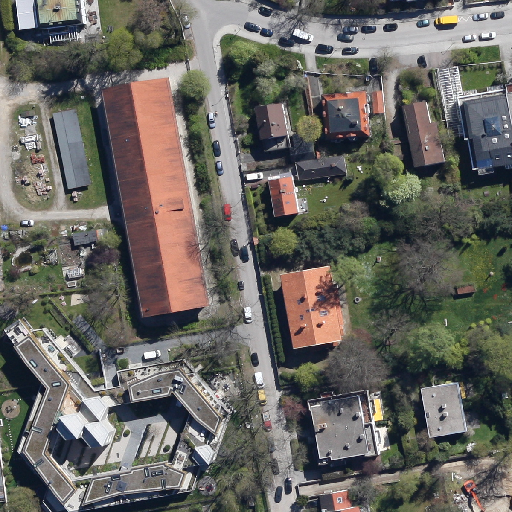
Referring expression: light-duty vehicle